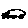
Label: car